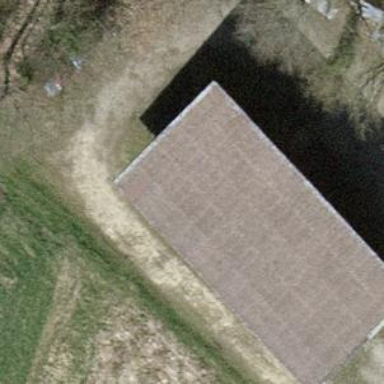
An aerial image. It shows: View of roof of building.